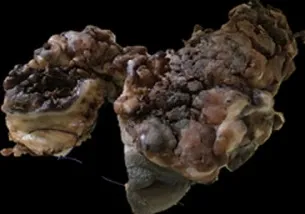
Ulcerated and multinodular tumour with focal labia majora.
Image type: pathology (immunostaining)